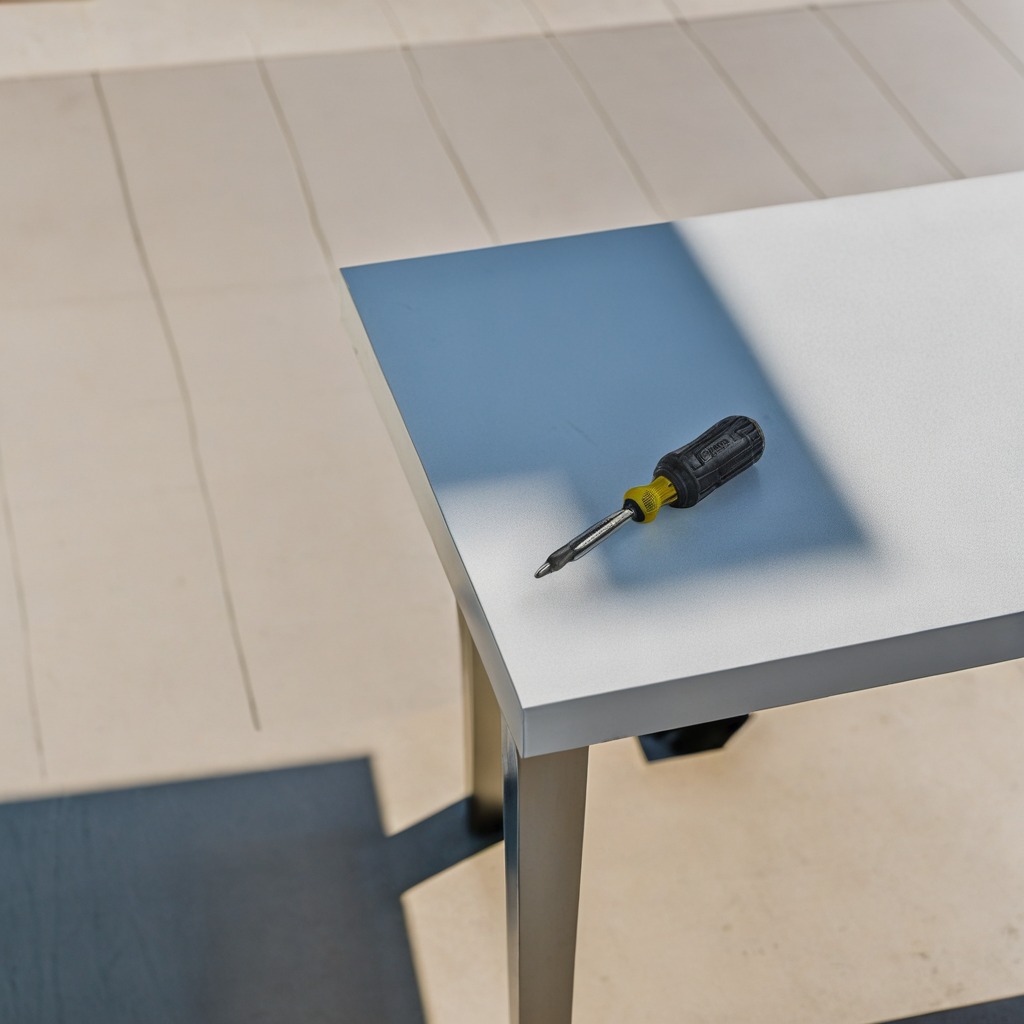
A screwdriver lying on a utility table in a temporary outdoor tool station.